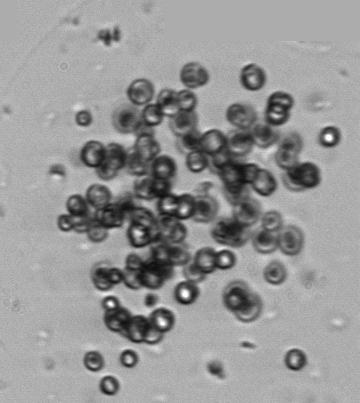
Label: Phaeocystis